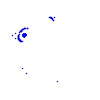
Particle: kaon